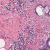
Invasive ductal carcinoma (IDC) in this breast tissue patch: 0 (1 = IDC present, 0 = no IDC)